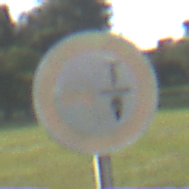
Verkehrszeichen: VerbotUeberholenEinspurigeFahrzeuge
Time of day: MorningAfternoon
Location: Outdoor (Nature)
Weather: PartlyCloudy
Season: NotSpecified
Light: Natural